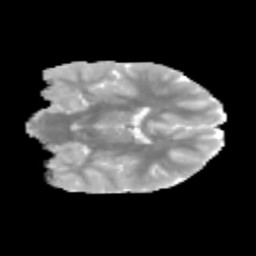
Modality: MD
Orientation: coronal
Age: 11
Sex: male
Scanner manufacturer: siemens
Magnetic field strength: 3 T
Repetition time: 3.8 s
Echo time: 0.07 s